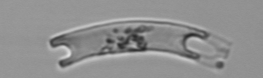
Label: Eucampia